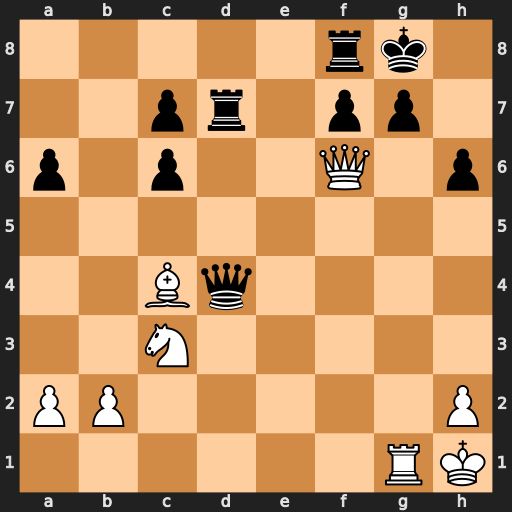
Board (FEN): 5rk1/2pr1pp1/p1p2Q1p/8/2Bq4/2N5/PP5P/6RK
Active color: w
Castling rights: -
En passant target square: -
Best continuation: Rxg7+ Kh8 Qxh6#